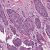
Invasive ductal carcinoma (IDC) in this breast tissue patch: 1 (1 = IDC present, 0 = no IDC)